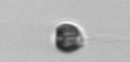
Label: Apedinella